Interaction volume radius: 5 \u00c5
Interaction volume height: 10 \u00c5
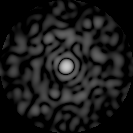
Disorder parameter: 0.8315